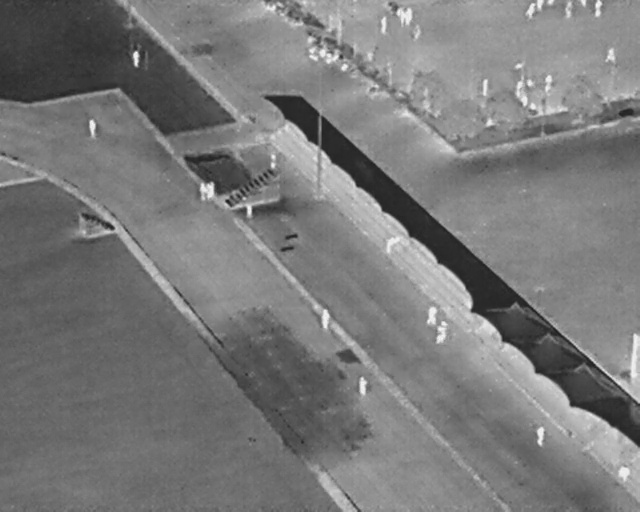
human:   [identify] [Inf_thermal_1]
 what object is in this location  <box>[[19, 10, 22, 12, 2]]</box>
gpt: <ref>1 small person at the top left</ref>

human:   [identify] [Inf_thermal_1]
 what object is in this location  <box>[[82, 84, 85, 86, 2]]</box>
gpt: <ref>1 medium person at the bottom right</ref>